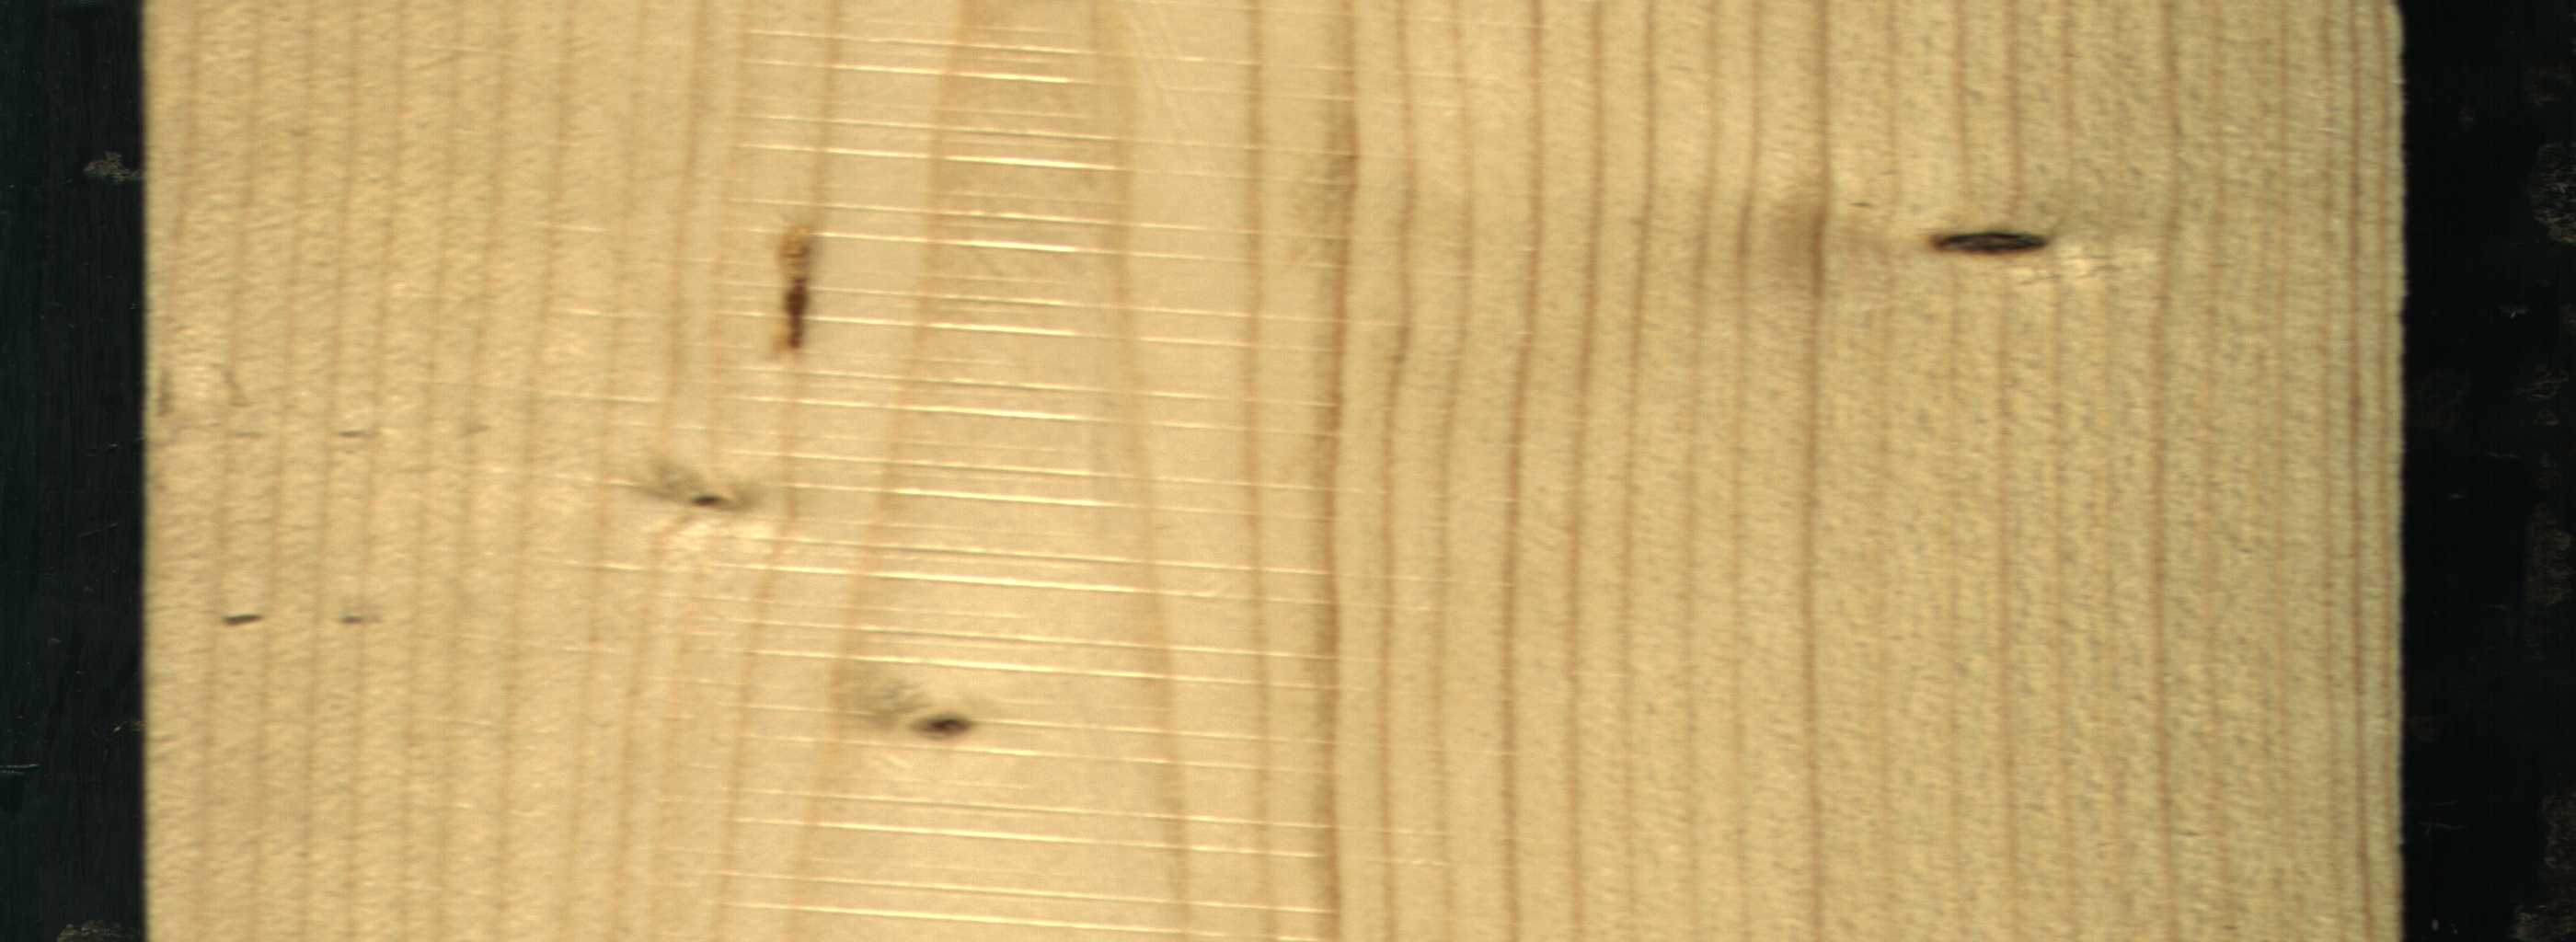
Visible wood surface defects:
resin
Dead_Knot
Live_Knot
Live_Knot